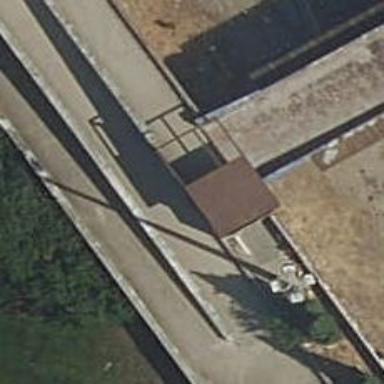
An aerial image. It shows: Footway bridge with metal surface.